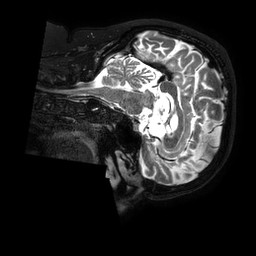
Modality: T2w
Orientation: sagittal
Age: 71
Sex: female
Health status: ill
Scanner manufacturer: philips
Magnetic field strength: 3 T
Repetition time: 3.5 s
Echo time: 0.3 s